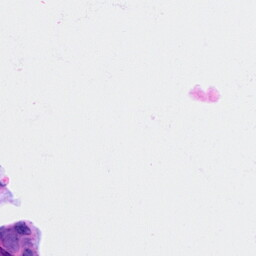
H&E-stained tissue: Breast